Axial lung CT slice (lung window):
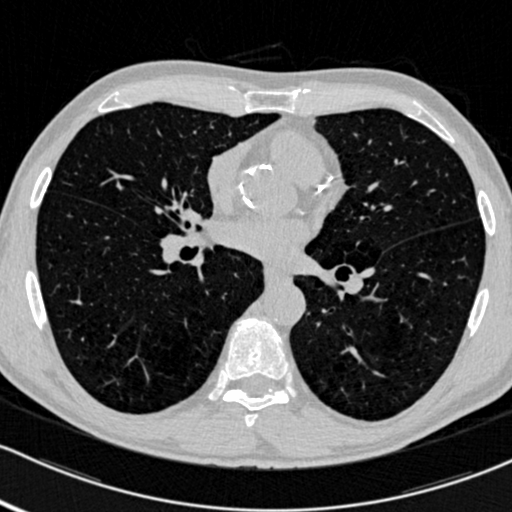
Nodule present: no